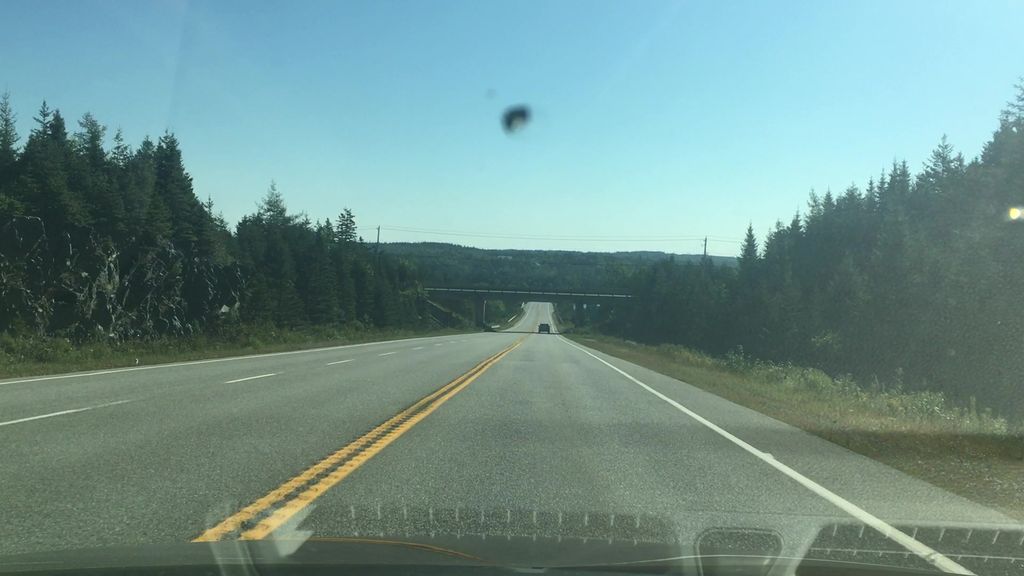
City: halifax